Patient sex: M
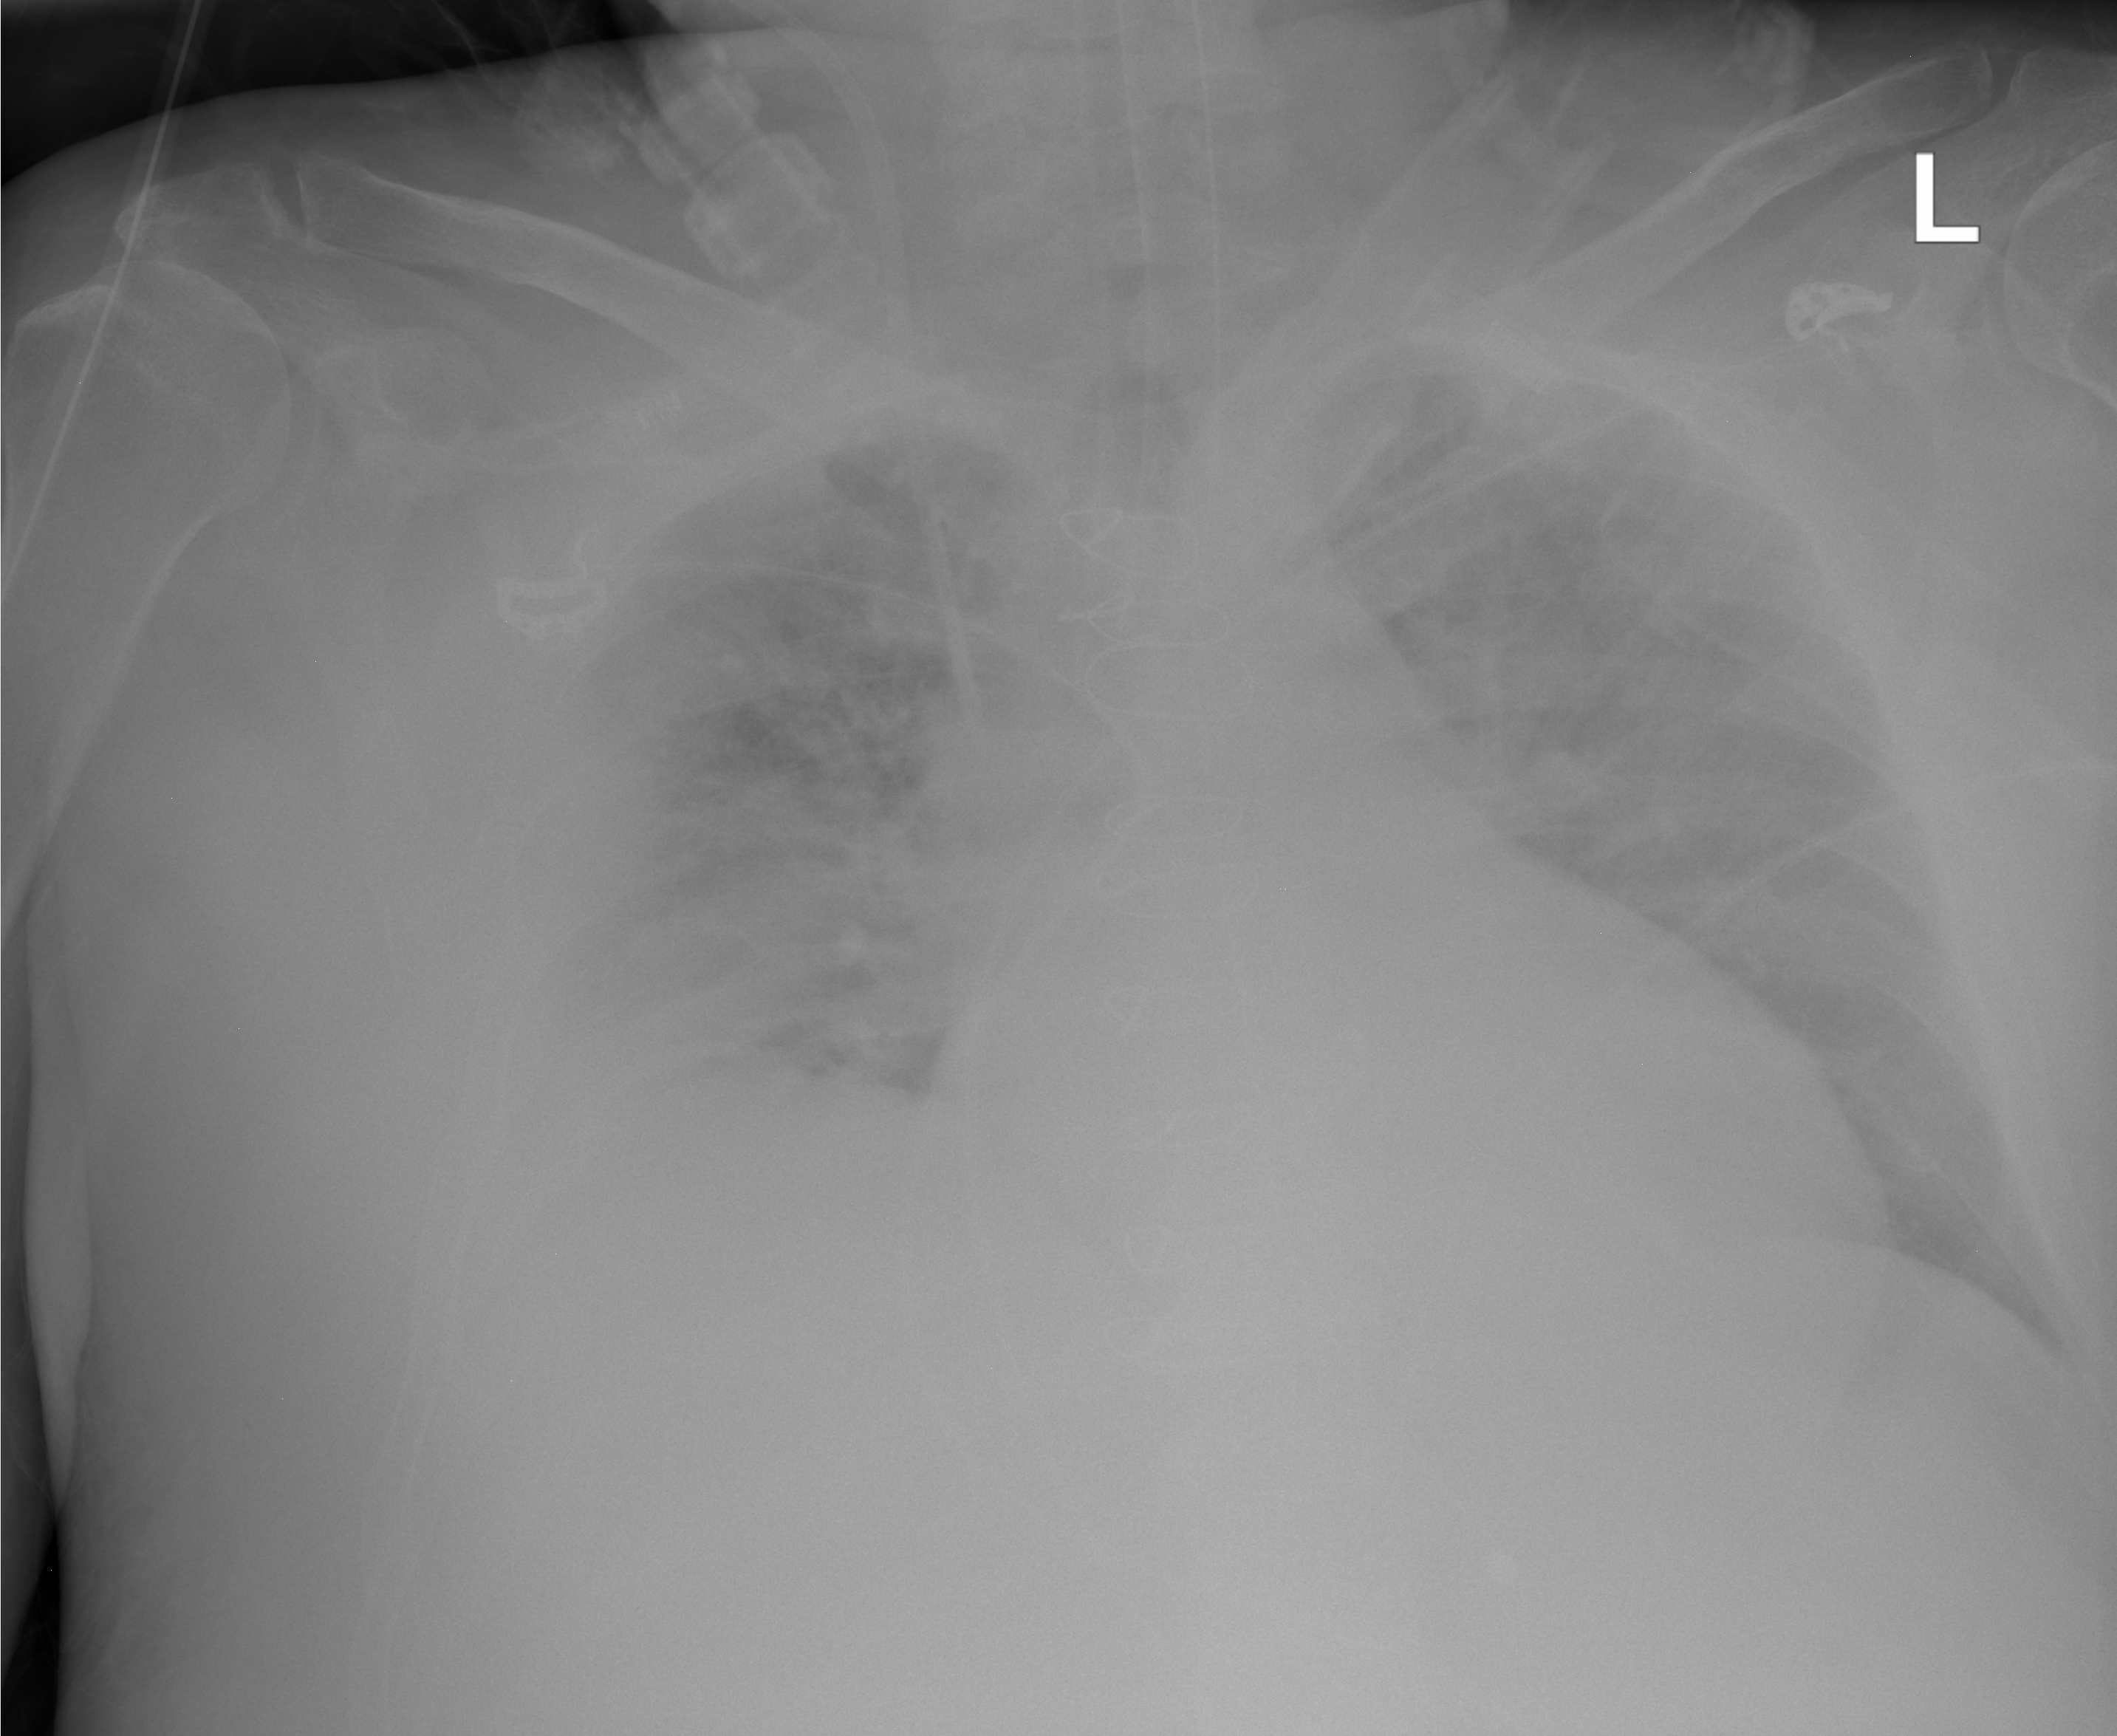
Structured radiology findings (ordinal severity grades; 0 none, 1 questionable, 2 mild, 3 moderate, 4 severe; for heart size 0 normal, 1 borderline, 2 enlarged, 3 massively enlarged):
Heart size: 2
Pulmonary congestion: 3
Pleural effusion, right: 2
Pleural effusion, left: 0
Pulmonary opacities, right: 2
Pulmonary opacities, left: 2
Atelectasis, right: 2
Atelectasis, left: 2